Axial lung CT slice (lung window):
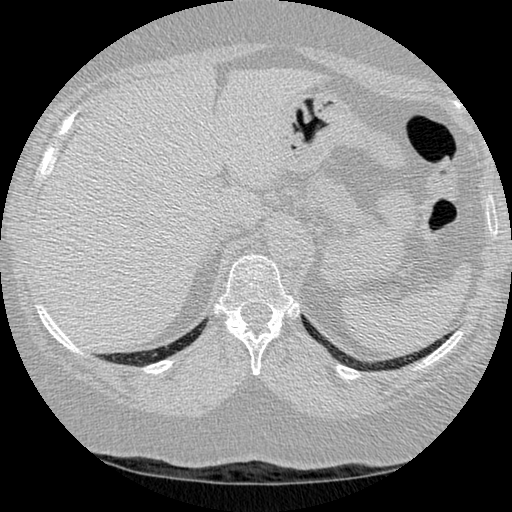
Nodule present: no